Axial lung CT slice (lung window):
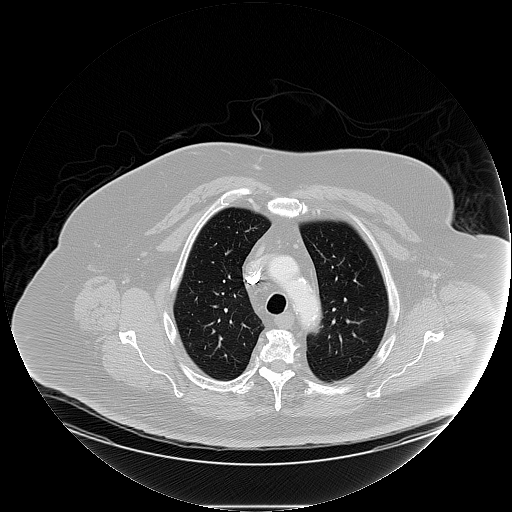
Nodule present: no